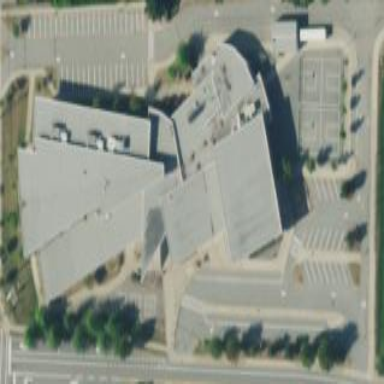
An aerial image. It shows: Institutional building that serves as school.